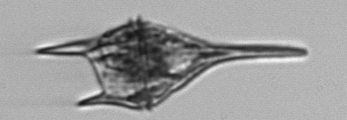
Label: Tripos_lineatus